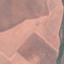
Land use / land cover: AnnualCrop